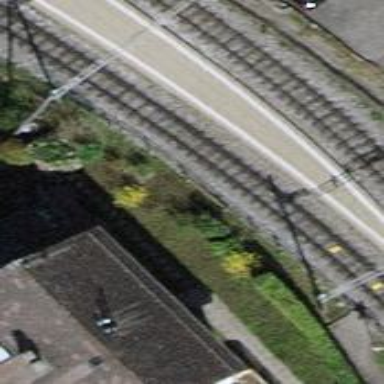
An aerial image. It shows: Narrow-gauge railway track with 1 electrified contact line.